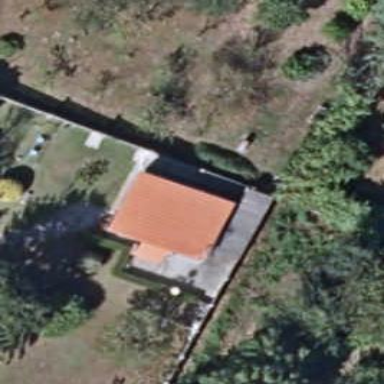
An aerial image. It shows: Simple house.